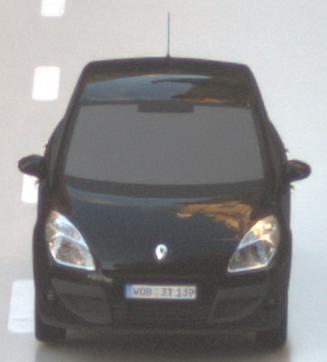
Make: Renault
Model: Scénic 1.6 16V 110
Detailed model: Scénic (III)
Model produced from: 2009/06
Model produced until: 2010/08
Doors: 5
Color: black
Road condition: wet road
Daytime: sunrise or sunset
Contrast: low contrast